Question: My organisation has subscribed to a language web service infrastructure called the <URL> the access.
Hence we were thinking of creating a "proxy" for the web service requests so that the contractor can make tests as depicted in the following figure:

I was thinking that one of the simplest ways to do this was to ask the contractor to make his requests via a script (PHP or other) located on our server and to relay this request to the service grid. Such a script could look like that:
'''
$auth = base64_encode("$user:$pass");
$url = $_POST['url']
$request = new HTTPRequest($url, HTTP_METH_POST);
$request->setPostFields($_POST)
$request->send();
$response = $request->getResponseBody();
echo $response;
'''
Is there a better and more secure way to do this? For example by using Apache proxy mod functionalities?
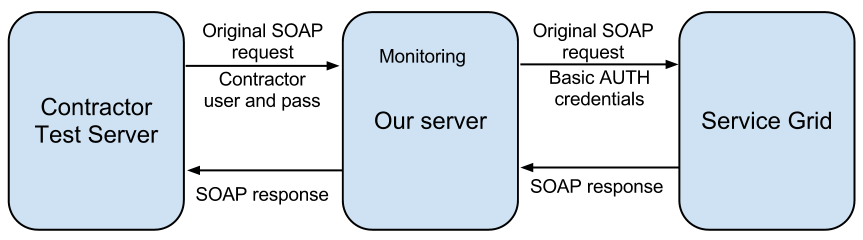
Answer: A helpful thread on an authenticated proxy setup w/ mod_proxy:
<URL>
Looks like one of the answers suggests Squid as well. While I've used both it really comes down to what you're most familiar with and how much time you're willing to spend. Squid is a purpose-built proxy, but you can probably get setup with Apache more quickly.